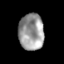
Tissue: skin
Cell type: Epithelial cells
Senescence score: 0.1988
Nuclear area (px): 899
Mean DAPI intensity: 153.525